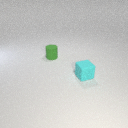
small cyan rubber cube in front of small green rubber cylinder